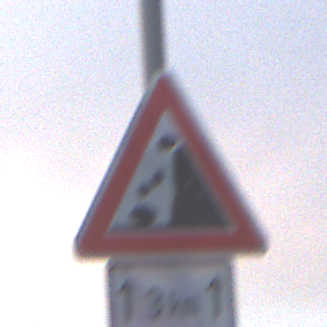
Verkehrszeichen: SteinschlagRechts
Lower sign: LaengeEinerStrecke2
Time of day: SunriseSunset
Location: Outdoor (Nature)
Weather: Overcast
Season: NotSpecified
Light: Natural